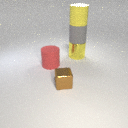
large yellow metal cylinder to the right of large red rubber cylinder